Question: Until recently map view was working ok but now appears white even though i get the address from the location out of it as you can see in the picture

What can it be the problem im out of guesses
the code is this
@Override
public Bitmap doInBackground(Void... params) {
'''
String url = String.format(
"http://maps.google.com/maps/api/staticmap?center=%f,%f&zoom=16&size=%dx300&sensor=false&key=%s",
lat,
lon,
imageWidth,
context.getResources().getString(R.string.mapApiKey2)
);
Log.d("MAP REQUEST ", "" + url);
Bitmap bmp = null;
HttpClient httpclient = new DefaultHttpClient();
HttpGet request = new HttpGet(url);
InputStream in;
try {
in = httpclient.execute(request).getEntity().getContent();
bmp = BitmapFactory.decodeStream(in);
in.close();
} catch (IllegalStateException e) {
} catch (ClientProtocolException e) {
} catch (IOException e) {
}
return bmp;
}
'''
Also my MapView works OK, so the problem is with this static map.
If i take the url generated in this code and paste it on the browser i get
'The Google Maps API server rejected your request. This API project is not authorized to use this API. Please ensure that this API is activated in the APIs Console: Learn more: https://code.google.com/apis/console'
but i dont understand because I have already activated it there
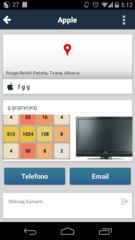
Answer: Well It was just that I didn't activate the correct API, it seems like google now has different API's for different purposes.
I had activated only 'Google Maps Android API v2' and everything was alright but now i had to activate also 'Static Maps API'